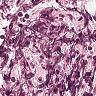
Metastatic tissue present: no